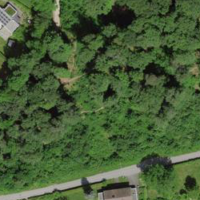
EUNIS habitat code: 41
Species observed at this site:
Corylus avellana